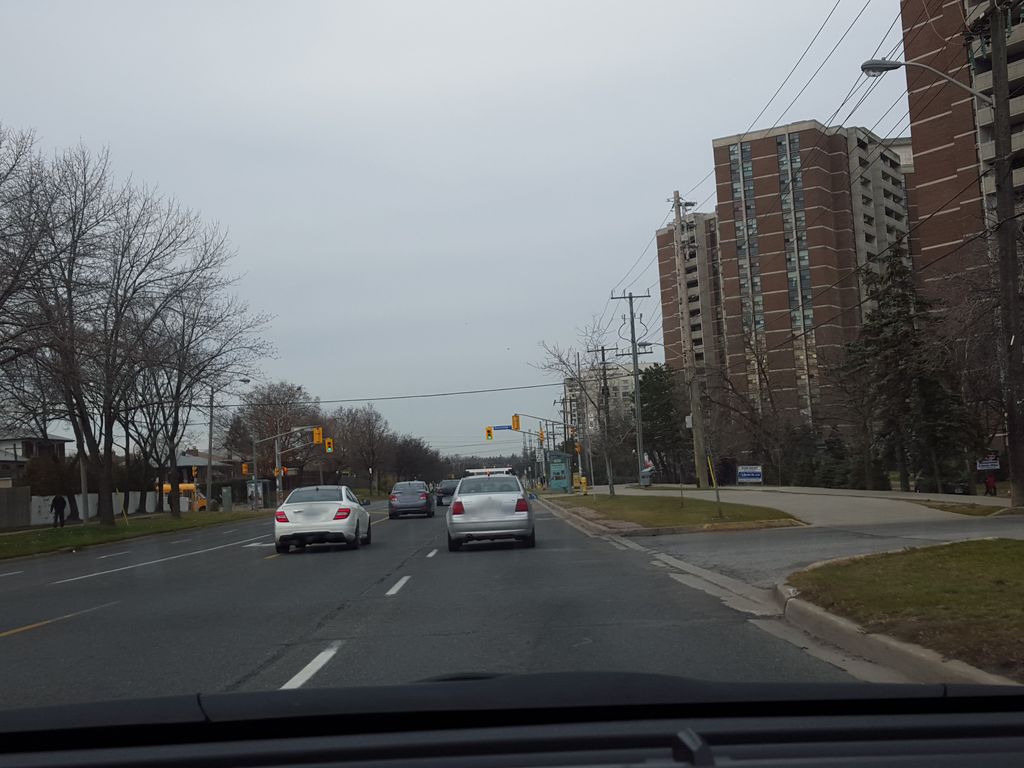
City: toronto